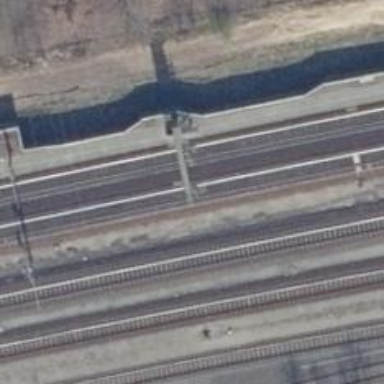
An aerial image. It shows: Railway signal.